Field crop: maize
Growth stage: 2
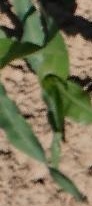
Species: maize